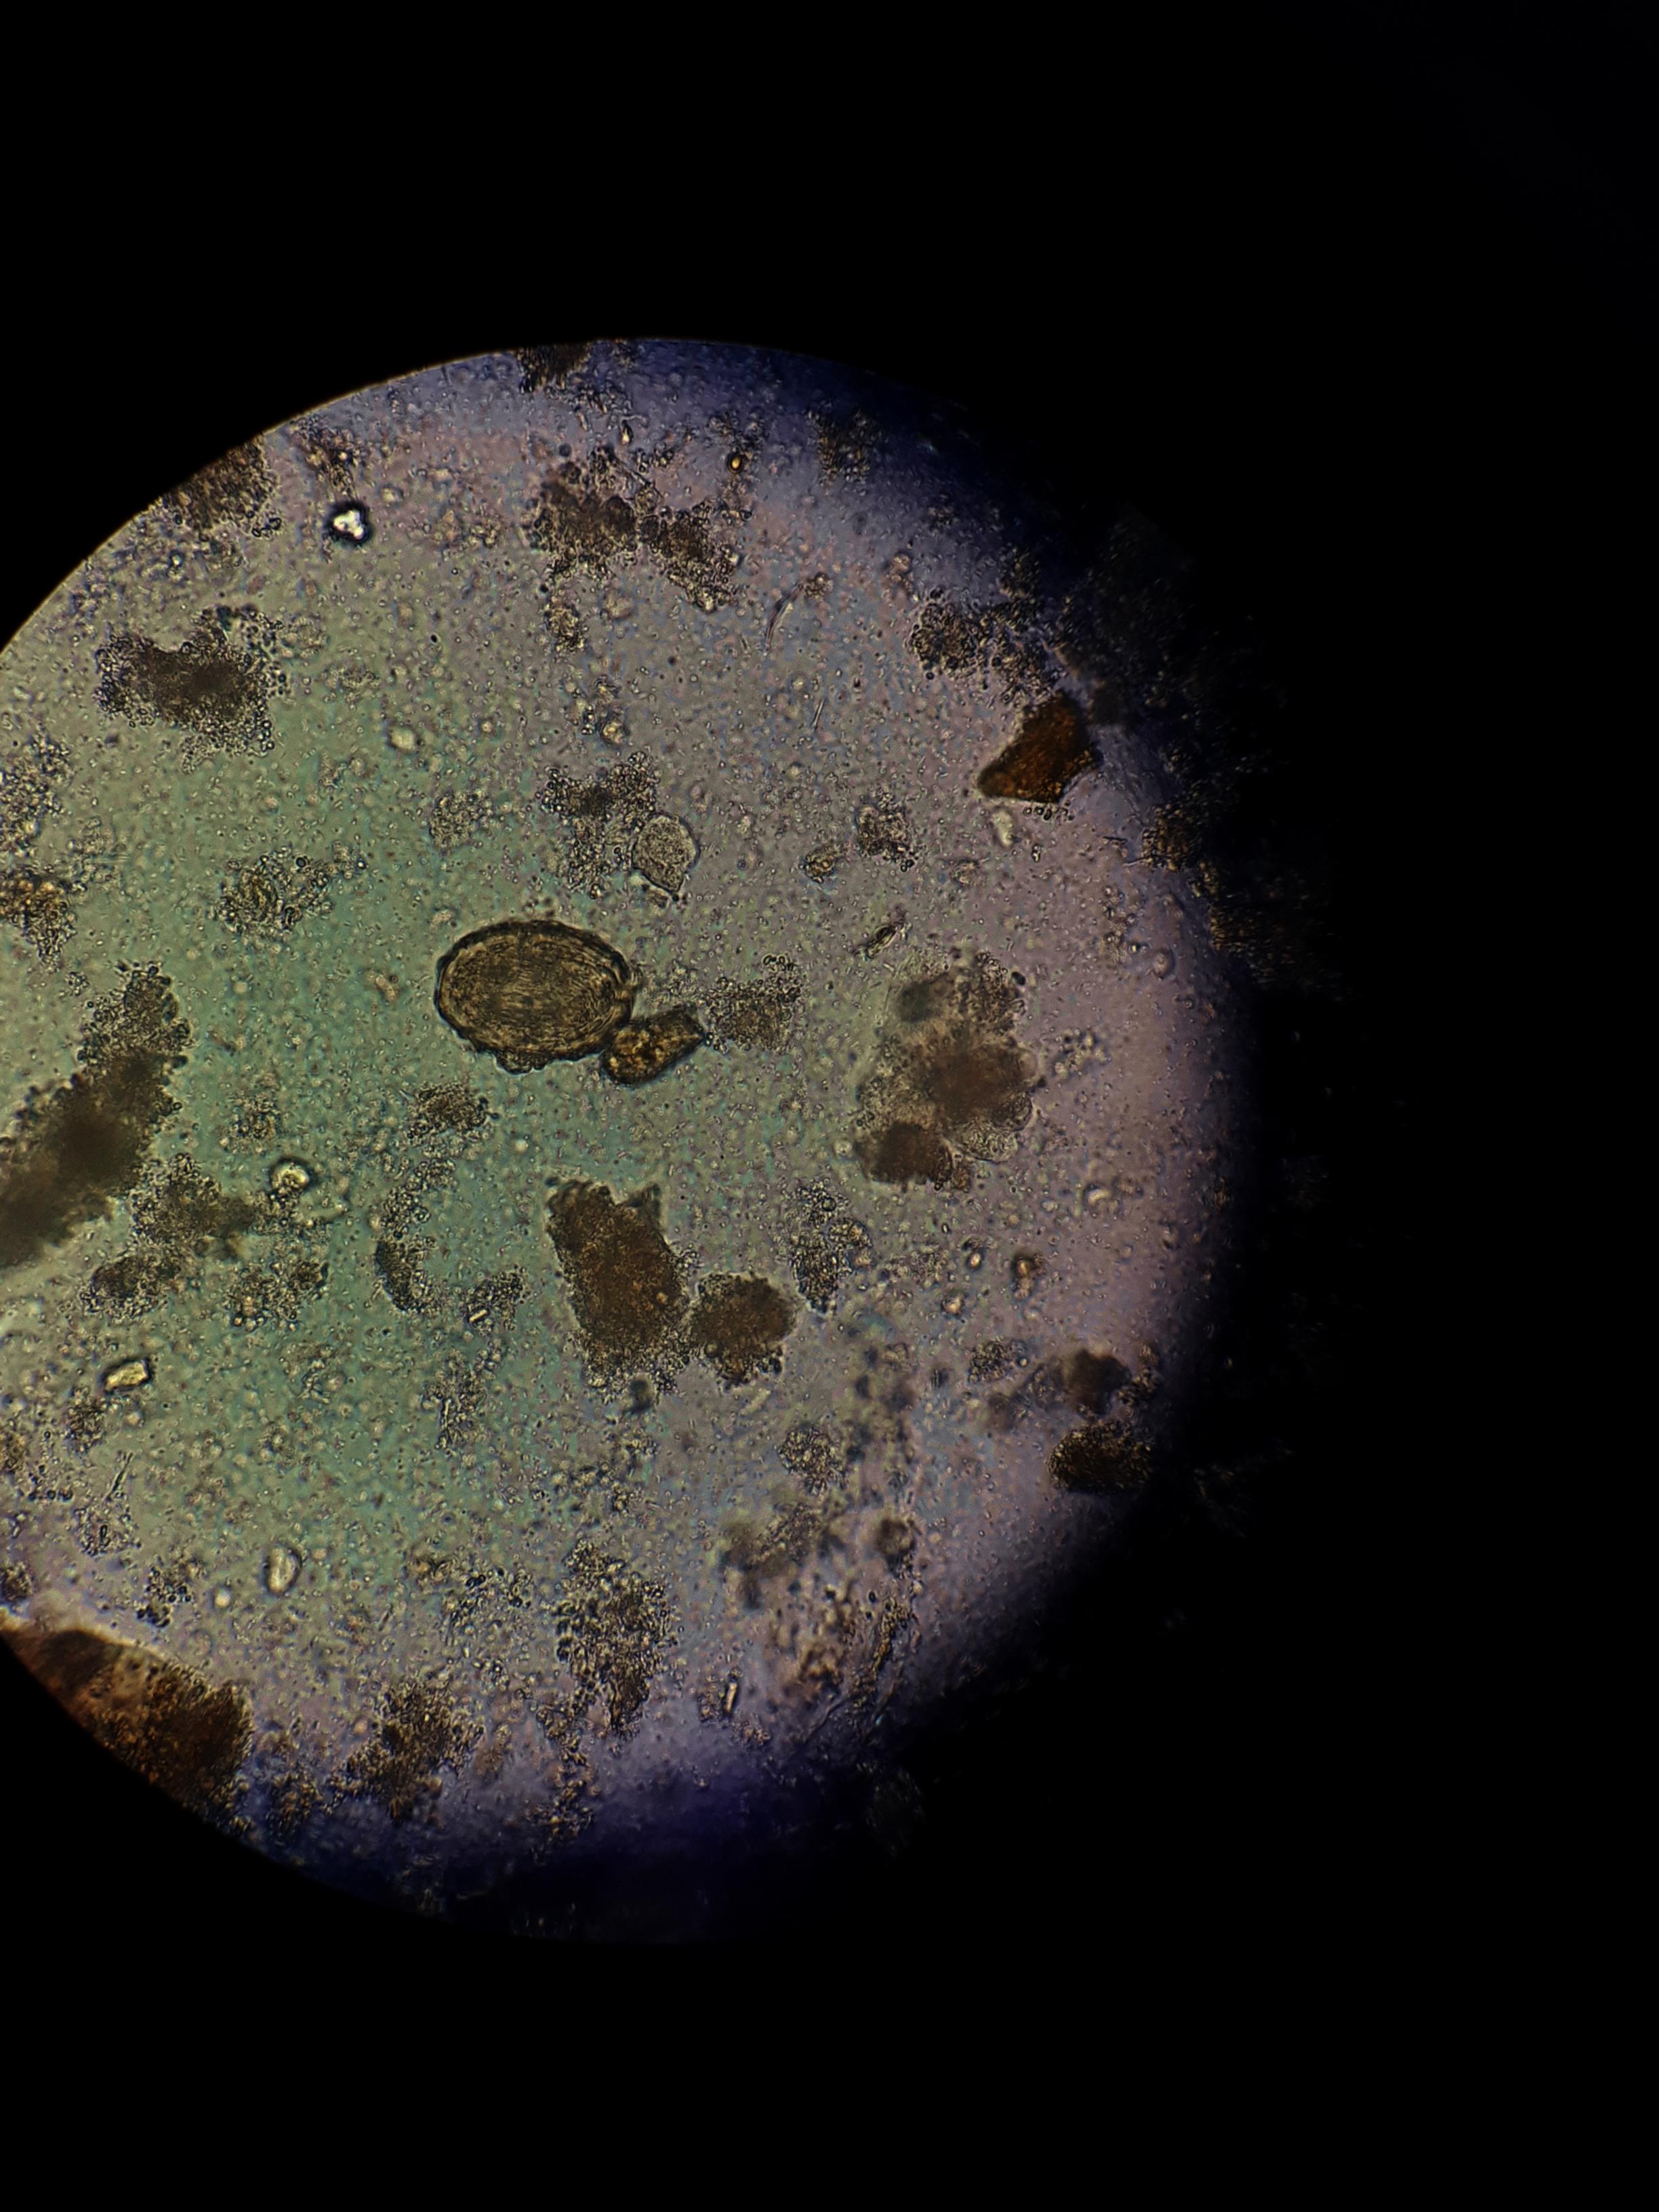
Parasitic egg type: Ascaris lumbricoides